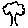
Label: tree